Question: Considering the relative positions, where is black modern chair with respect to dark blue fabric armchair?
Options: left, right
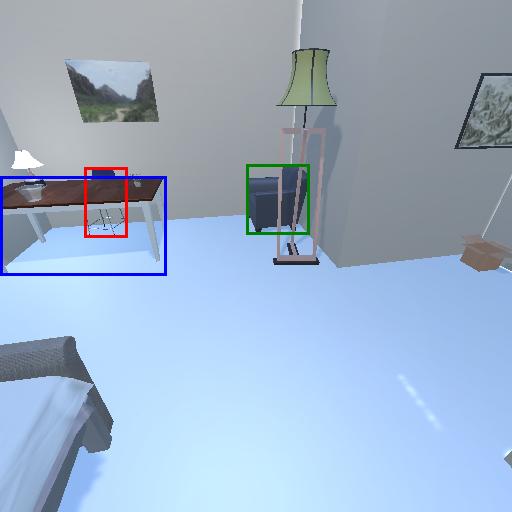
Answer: left